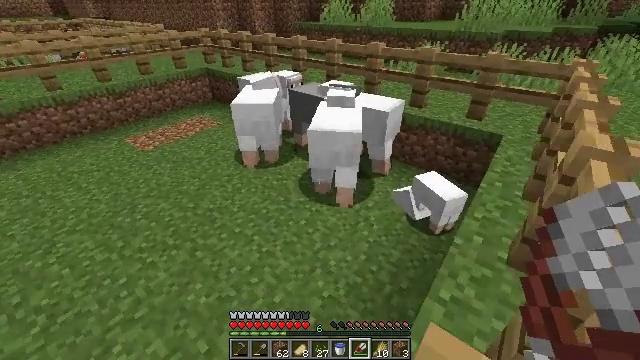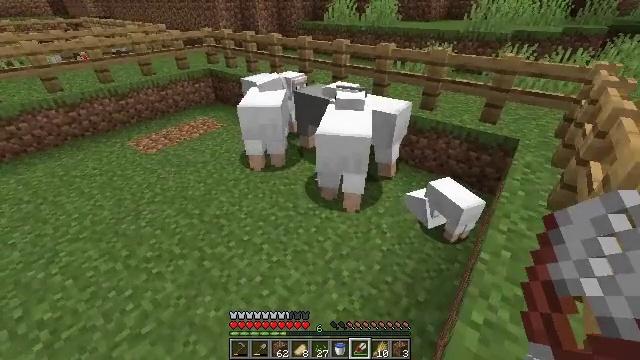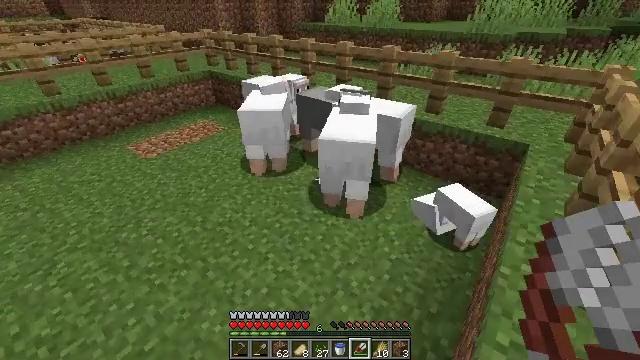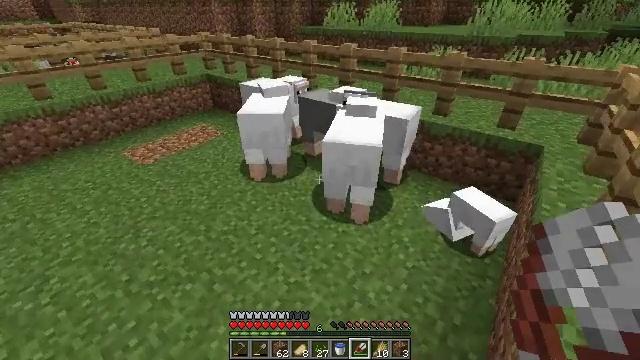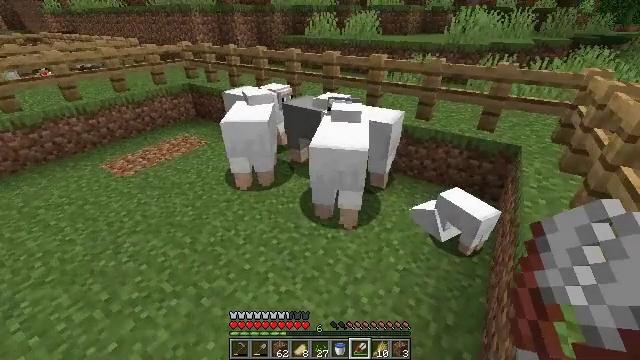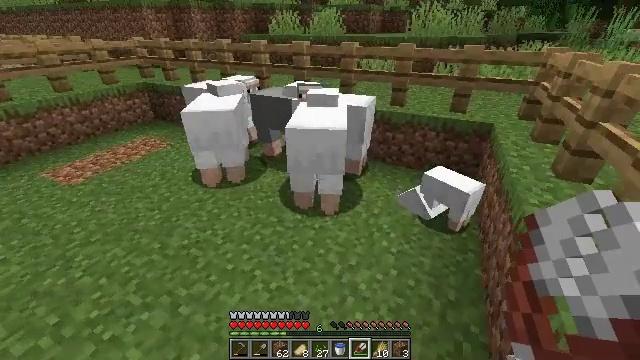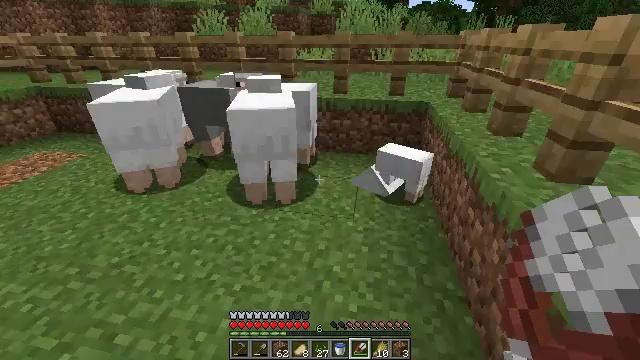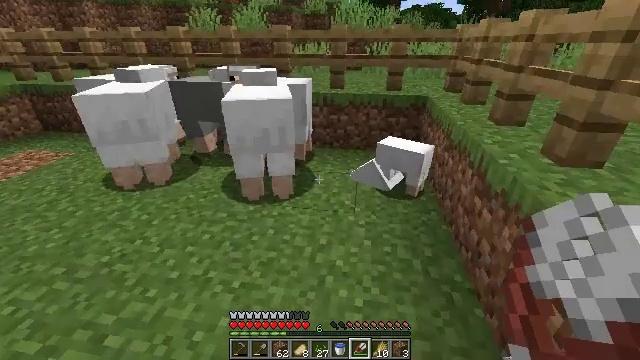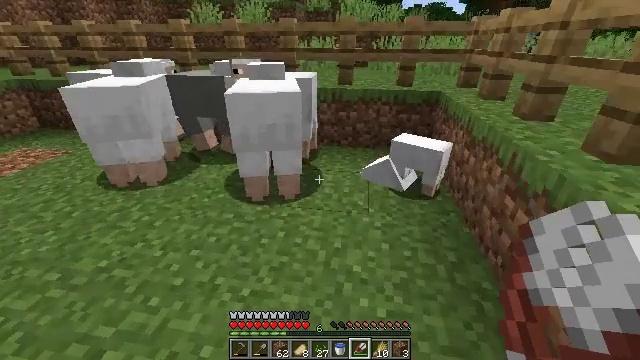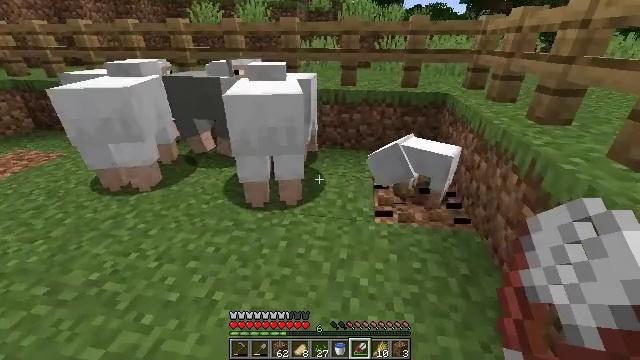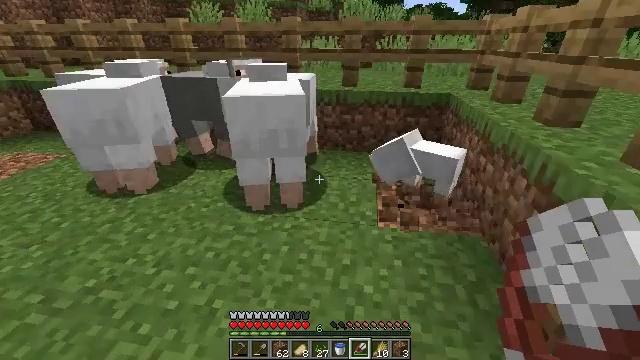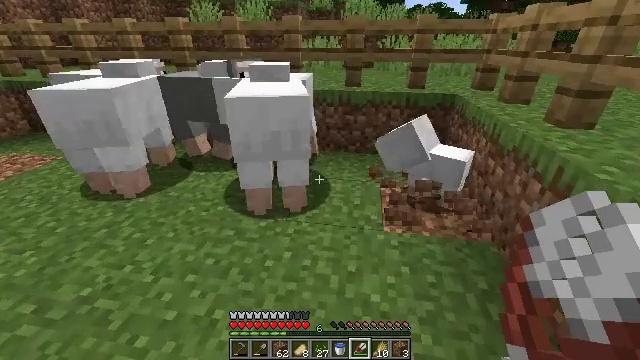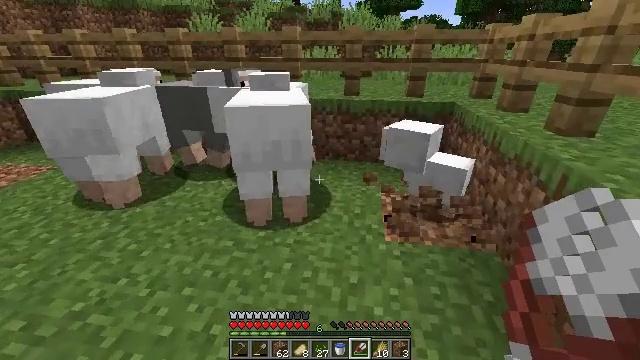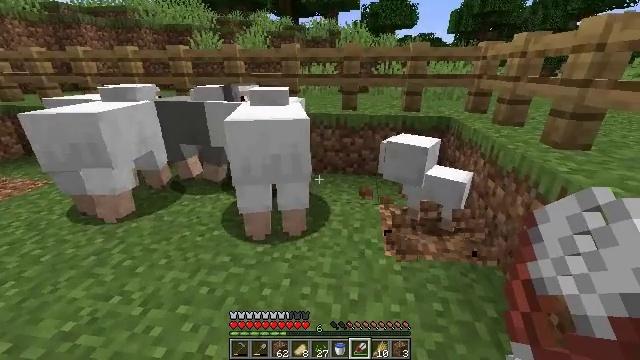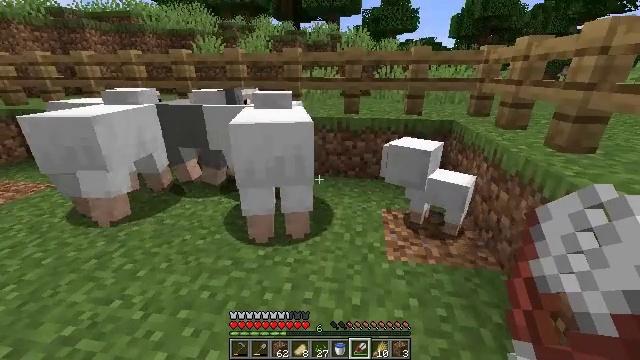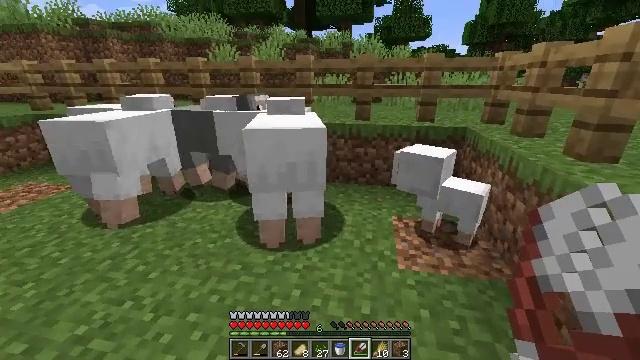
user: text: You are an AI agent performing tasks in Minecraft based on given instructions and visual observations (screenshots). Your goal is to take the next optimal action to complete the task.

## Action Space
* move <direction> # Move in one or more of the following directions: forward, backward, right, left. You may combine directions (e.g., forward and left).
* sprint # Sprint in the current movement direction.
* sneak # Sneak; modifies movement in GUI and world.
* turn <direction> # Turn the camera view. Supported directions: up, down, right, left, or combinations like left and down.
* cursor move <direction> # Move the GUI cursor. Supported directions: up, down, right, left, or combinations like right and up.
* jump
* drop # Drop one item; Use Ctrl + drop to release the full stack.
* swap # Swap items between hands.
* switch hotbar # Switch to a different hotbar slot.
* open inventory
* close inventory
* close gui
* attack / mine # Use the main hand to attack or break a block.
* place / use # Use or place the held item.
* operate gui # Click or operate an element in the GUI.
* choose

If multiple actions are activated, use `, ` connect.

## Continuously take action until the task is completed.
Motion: motion action
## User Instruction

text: Mine the grass in the plains.
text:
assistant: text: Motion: move forward and move left
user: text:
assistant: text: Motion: move forward and move left
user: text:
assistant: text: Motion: move left, turn right
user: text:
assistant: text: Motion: move left, turn right and up
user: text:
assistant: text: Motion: move forward and move left, turn right and up
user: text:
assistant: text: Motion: move forward, turn right and up
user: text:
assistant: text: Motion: move forward, turn right
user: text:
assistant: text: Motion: move forward
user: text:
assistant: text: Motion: move forward
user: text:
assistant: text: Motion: use / place
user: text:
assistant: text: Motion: use / place
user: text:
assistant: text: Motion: turn up, use / place
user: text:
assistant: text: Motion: turn up
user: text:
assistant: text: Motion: no_op
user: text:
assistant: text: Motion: turn left and up
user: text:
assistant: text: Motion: turn left
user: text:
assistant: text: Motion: turn left
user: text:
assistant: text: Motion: turn left
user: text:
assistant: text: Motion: no_op
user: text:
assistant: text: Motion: no_op
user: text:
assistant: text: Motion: use / place
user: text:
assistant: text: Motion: use / place
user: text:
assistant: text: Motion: use / place
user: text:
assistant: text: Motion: no_op
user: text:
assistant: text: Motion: no_op
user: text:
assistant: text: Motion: move forward
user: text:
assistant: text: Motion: move forward
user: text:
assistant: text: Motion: move forward
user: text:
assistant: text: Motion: move forward, turn left
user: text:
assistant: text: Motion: move forward and move left